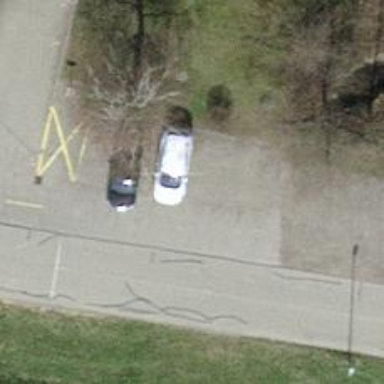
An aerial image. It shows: Parking area with surface.